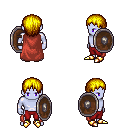
a pixel art fantasy rpg character, male body template, dark elf, purple skin, maroon cape, red pants, blonde plain hairstyle, gold boots, shield, four views (front, back, left, right), 2x2 character sprite sheet, small pixel art, hard edges, no anti-aliasing